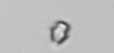
Label: Heterocapsa_rotundata